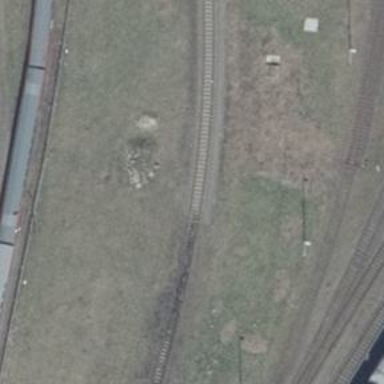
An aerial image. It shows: Railway yard.